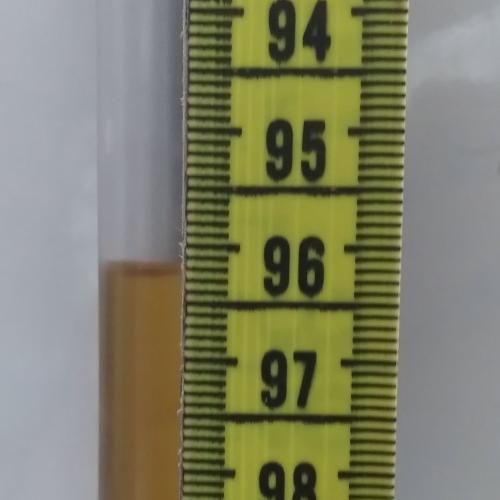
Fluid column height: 96.2 cm